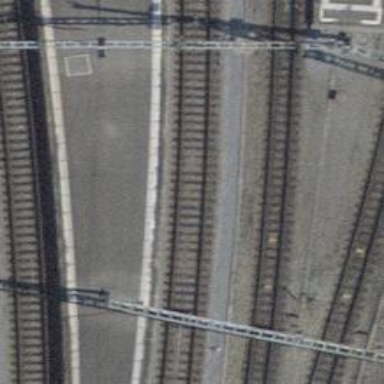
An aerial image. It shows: Railway siding with one electrified track and contact line.